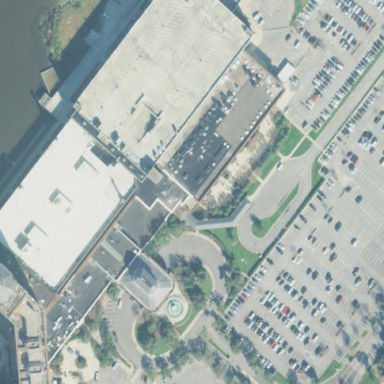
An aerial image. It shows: Casino.